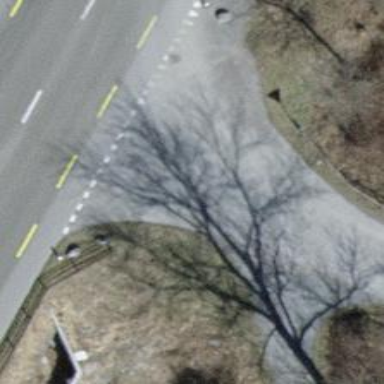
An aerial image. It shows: Unclassified road with asphalt surface.